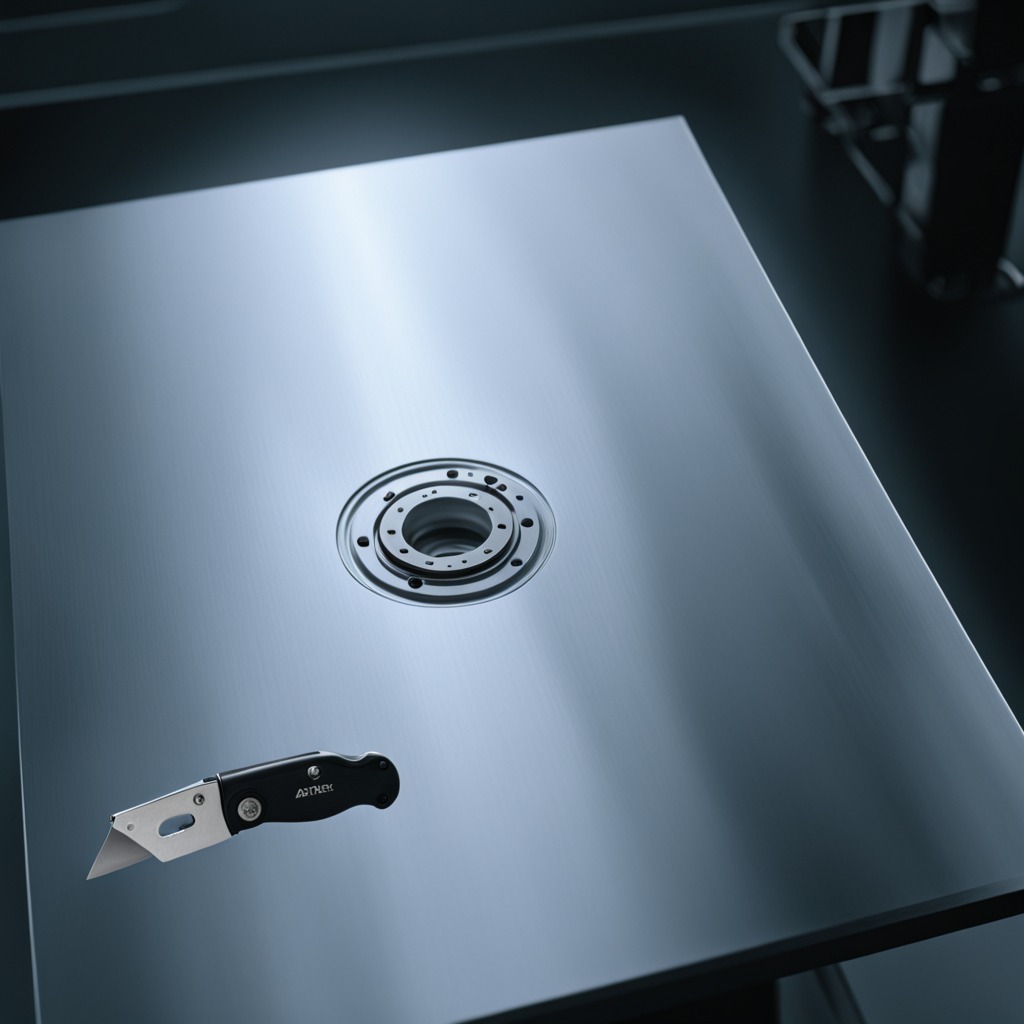
A utility knife is lying on a metal table in a machine shop under fluorescent lights.